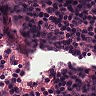
Metastatic tissue present: no